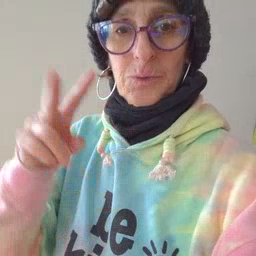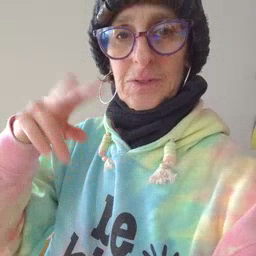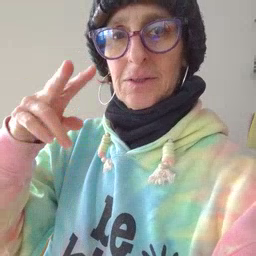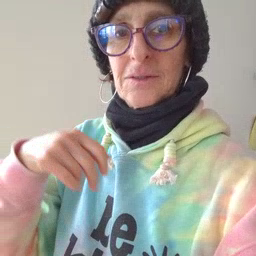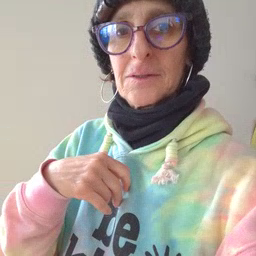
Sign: read